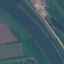
Land use / land cover: River